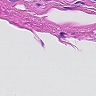
Metastatic tissue present: no